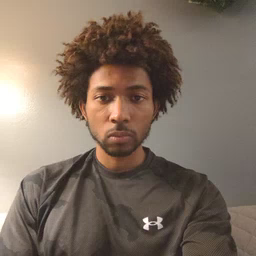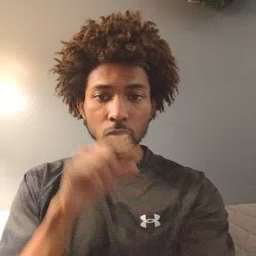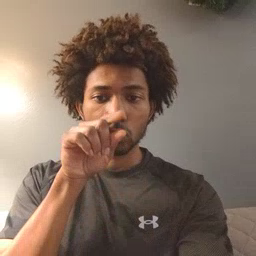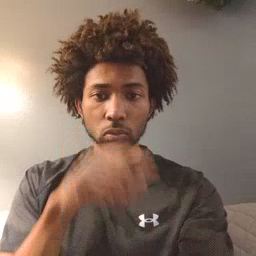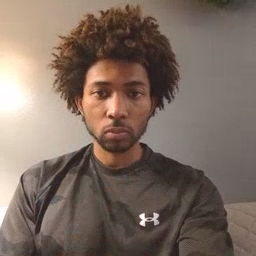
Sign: bird